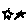
Label: star